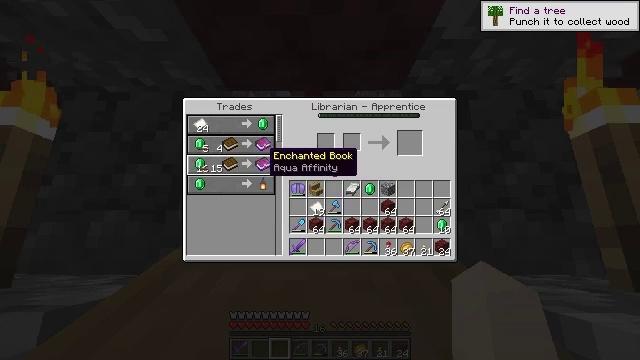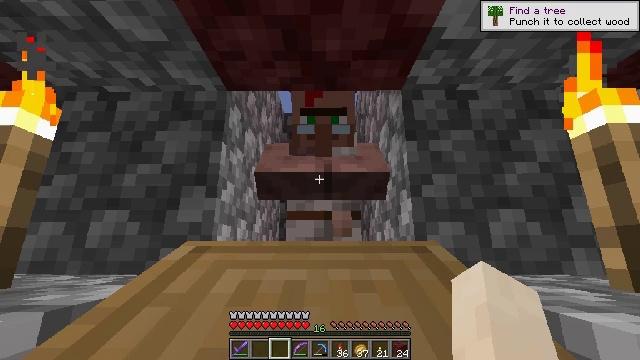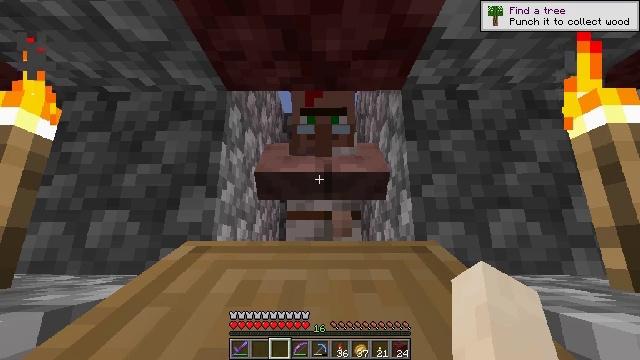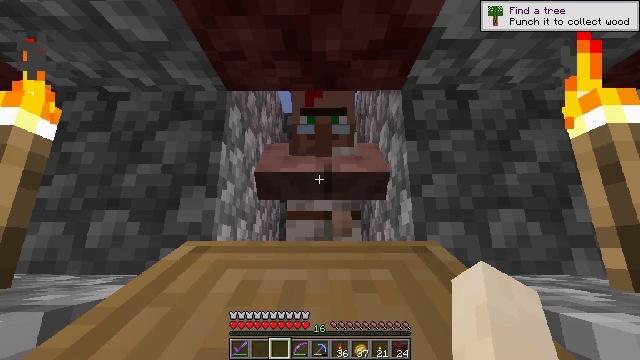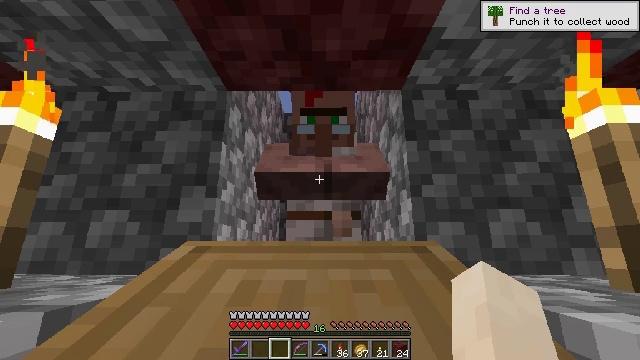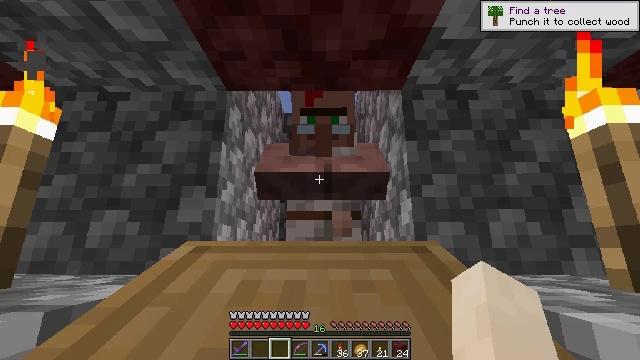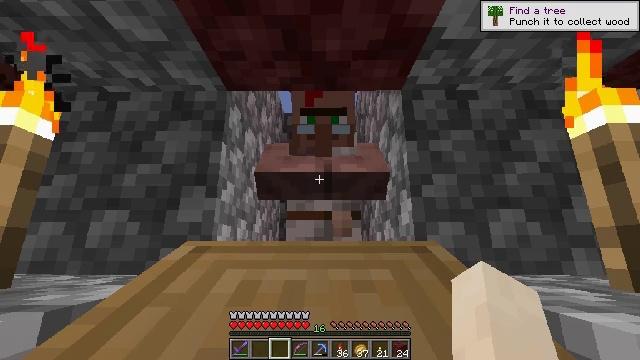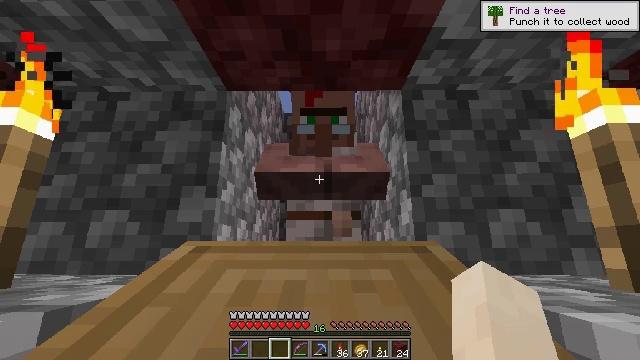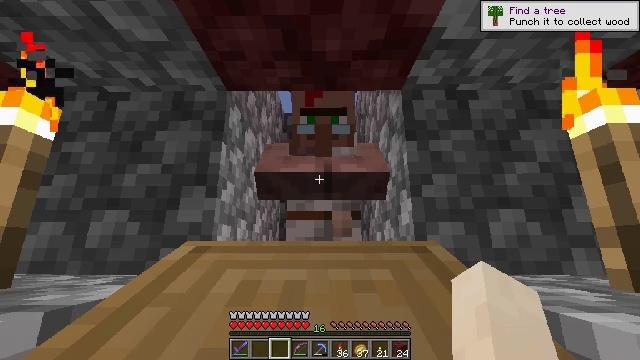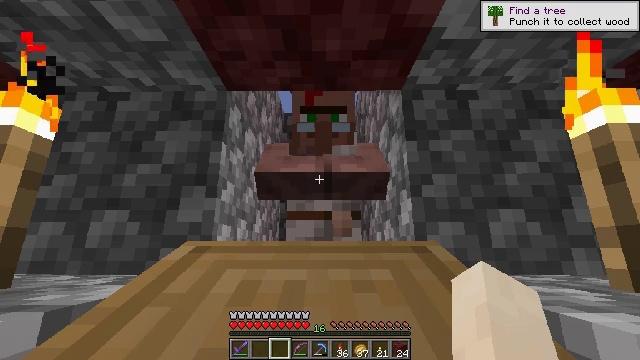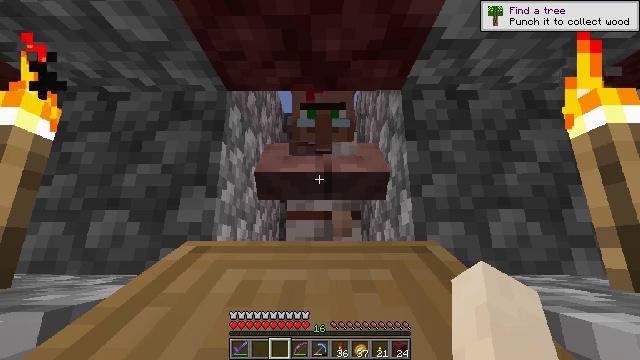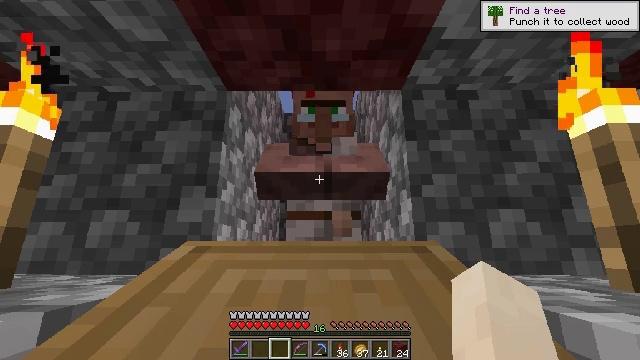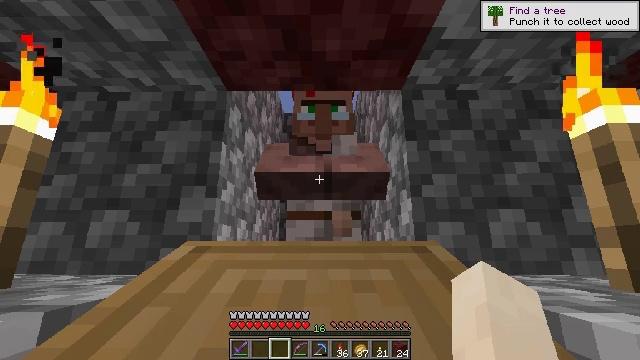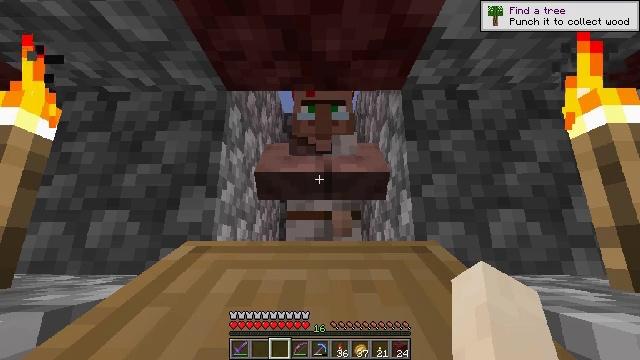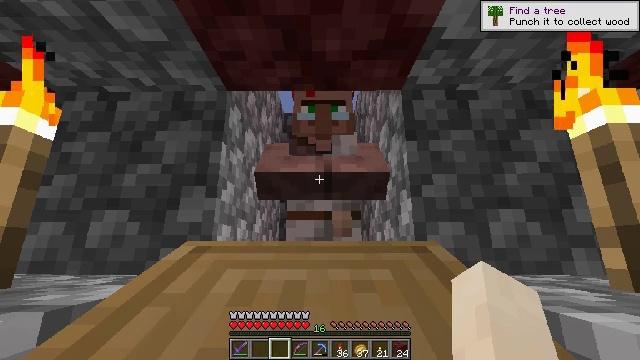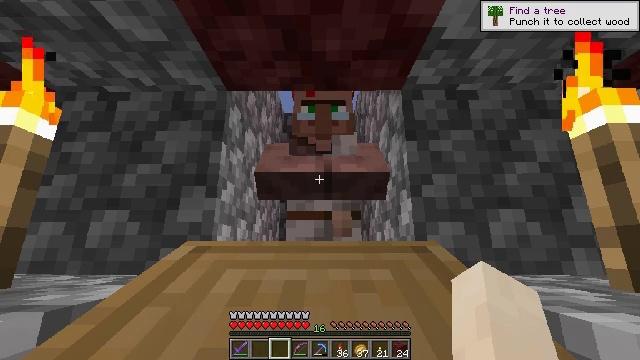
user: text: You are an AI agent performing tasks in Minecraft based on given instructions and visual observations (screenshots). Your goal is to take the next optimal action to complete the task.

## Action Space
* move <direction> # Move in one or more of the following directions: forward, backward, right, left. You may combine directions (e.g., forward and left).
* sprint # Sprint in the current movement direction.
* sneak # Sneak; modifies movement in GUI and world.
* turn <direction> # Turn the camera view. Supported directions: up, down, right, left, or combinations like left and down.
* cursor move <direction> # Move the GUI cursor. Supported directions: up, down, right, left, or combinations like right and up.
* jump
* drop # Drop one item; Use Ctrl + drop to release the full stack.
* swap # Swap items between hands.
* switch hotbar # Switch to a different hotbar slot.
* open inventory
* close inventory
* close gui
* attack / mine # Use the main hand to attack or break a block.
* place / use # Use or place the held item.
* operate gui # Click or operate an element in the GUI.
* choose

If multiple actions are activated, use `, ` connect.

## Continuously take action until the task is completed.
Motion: motion action
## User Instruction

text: Attack the oak wall sign to remove it.
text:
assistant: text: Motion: no_op
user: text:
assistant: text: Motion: close gui
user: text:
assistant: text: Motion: open inventory
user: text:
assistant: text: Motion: no_op
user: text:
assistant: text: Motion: no_op
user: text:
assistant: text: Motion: no_op
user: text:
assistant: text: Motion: no_op
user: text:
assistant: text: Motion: no_op
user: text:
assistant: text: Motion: no_op
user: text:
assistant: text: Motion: no_op
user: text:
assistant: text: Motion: no_op
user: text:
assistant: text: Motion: no_op
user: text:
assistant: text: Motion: no_op
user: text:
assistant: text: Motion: no_op
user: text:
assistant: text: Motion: no_op
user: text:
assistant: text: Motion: no_op
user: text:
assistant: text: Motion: no_op
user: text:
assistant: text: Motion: no_op
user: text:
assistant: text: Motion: no_op
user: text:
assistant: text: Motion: no_op
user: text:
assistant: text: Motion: use / place
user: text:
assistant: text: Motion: use / place
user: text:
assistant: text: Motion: no_op
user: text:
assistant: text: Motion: no_op
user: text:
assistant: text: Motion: no_op
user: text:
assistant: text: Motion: no_op
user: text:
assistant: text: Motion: no_op
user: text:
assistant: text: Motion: no_op
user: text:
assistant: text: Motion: no_op
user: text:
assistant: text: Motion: no_op